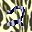
Label: 2